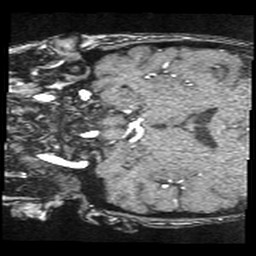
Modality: angio
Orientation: coronal
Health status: ill
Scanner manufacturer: siemens
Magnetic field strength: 1.5 T
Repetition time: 0.026 s
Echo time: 0.007 s